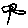
Label: flower